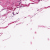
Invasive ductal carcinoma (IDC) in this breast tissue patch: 0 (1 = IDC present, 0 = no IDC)